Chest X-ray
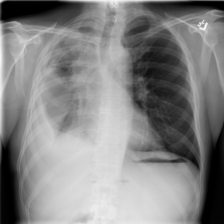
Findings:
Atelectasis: negative
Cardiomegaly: negative
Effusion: negative
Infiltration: negative
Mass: negative
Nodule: negative
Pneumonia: negative
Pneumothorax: negative
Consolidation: negative
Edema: negative
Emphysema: negative
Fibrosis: negative
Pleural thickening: negative
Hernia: negative